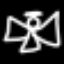
Label: angel